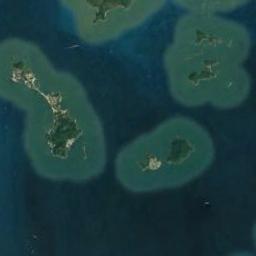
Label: island